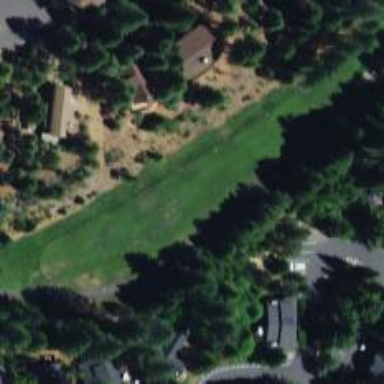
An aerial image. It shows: Golf hole.